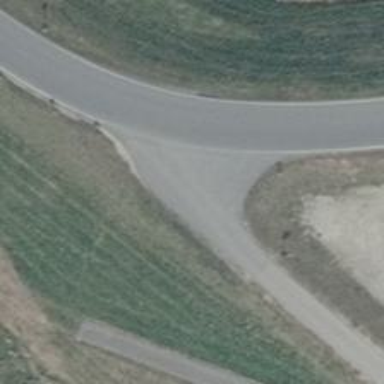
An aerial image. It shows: Unclassified road with asphalt surface.